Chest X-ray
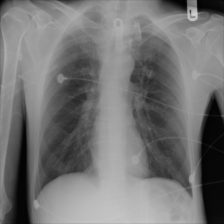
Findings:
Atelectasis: negative
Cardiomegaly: negative
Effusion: negative
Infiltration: negative
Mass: negative
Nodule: negative
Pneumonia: negative
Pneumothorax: negative
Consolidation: negative
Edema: negative
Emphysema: negative
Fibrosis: negative
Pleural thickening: negative
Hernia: negative